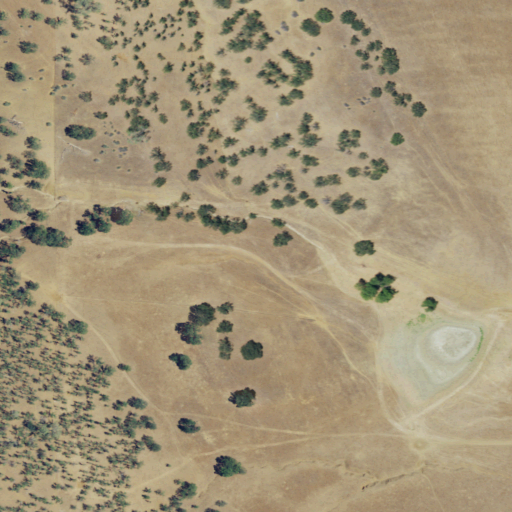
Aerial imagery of valley in California named Shuckman Canyon containing grassland and shrub